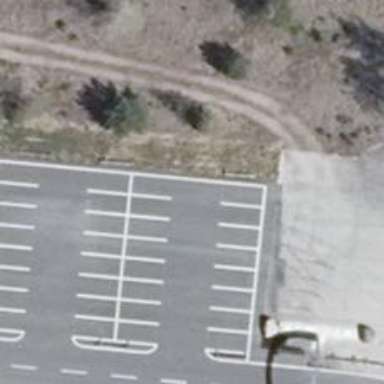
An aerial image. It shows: Asphalt parking aisle off service road.